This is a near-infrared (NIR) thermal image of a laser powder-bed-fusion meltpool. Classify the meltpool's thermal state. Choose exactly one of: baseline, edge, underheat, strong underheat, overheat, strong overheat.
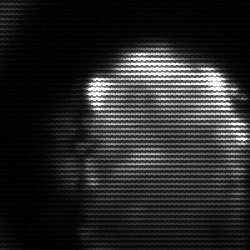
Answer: baseline